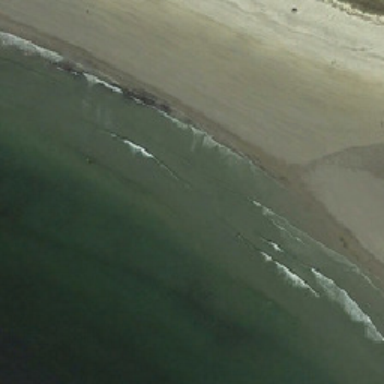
The sea is calm and you can see several short waves in the sea .